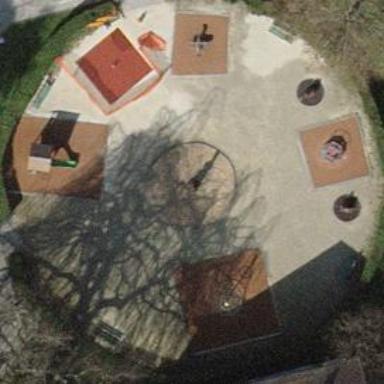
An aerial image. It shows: Playground area for leisure land.